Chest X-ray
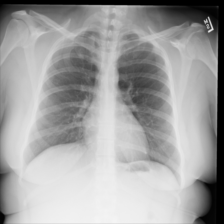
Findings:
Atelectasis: negative
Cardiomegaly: negative
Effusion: negative
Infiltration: negative
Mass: negative
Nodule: negative
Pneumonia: negative
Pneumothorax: negative
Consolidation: negative
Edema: negative
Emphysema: negative
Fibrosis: negative
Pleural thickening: negative
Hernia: negative